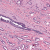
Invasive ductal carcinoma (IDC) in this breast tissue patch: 1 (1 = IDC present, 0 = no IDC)